Interaction volume radius: 10 \u00c5
Interaction volume height: 10 \u00c5
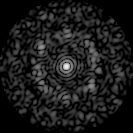
Disorder parameter: 0.7852